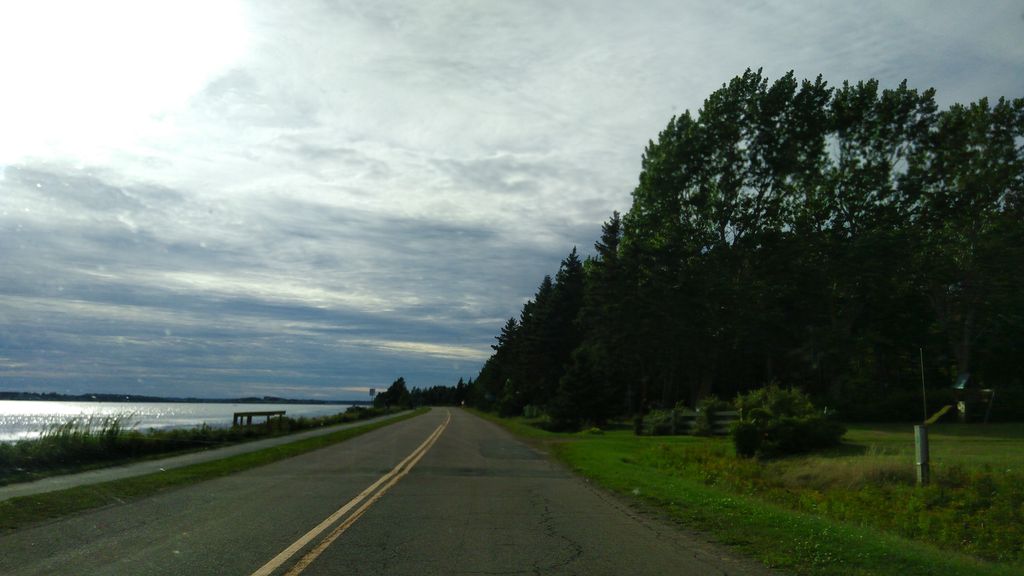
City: charlottetown